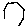
Label: hexagon